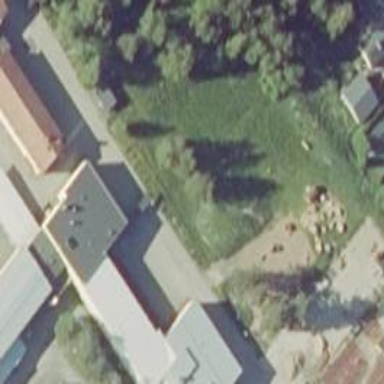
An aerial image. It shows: School building.